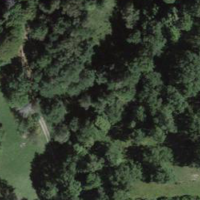
EUNIS habitat code: 24
Species observed at this site:
Pimpinella major
Astrantia major